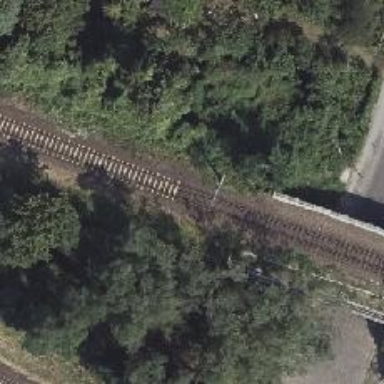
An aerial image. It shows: Solitary milestone along the railway.